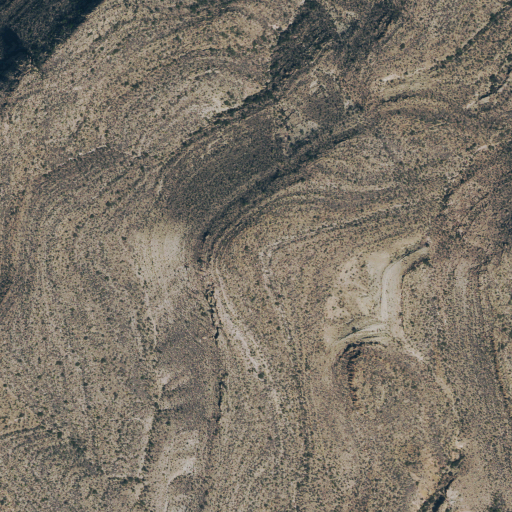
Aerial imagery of mountains in Texas named Blue Range containing only shrub